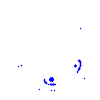
Particle: pion